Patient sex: M
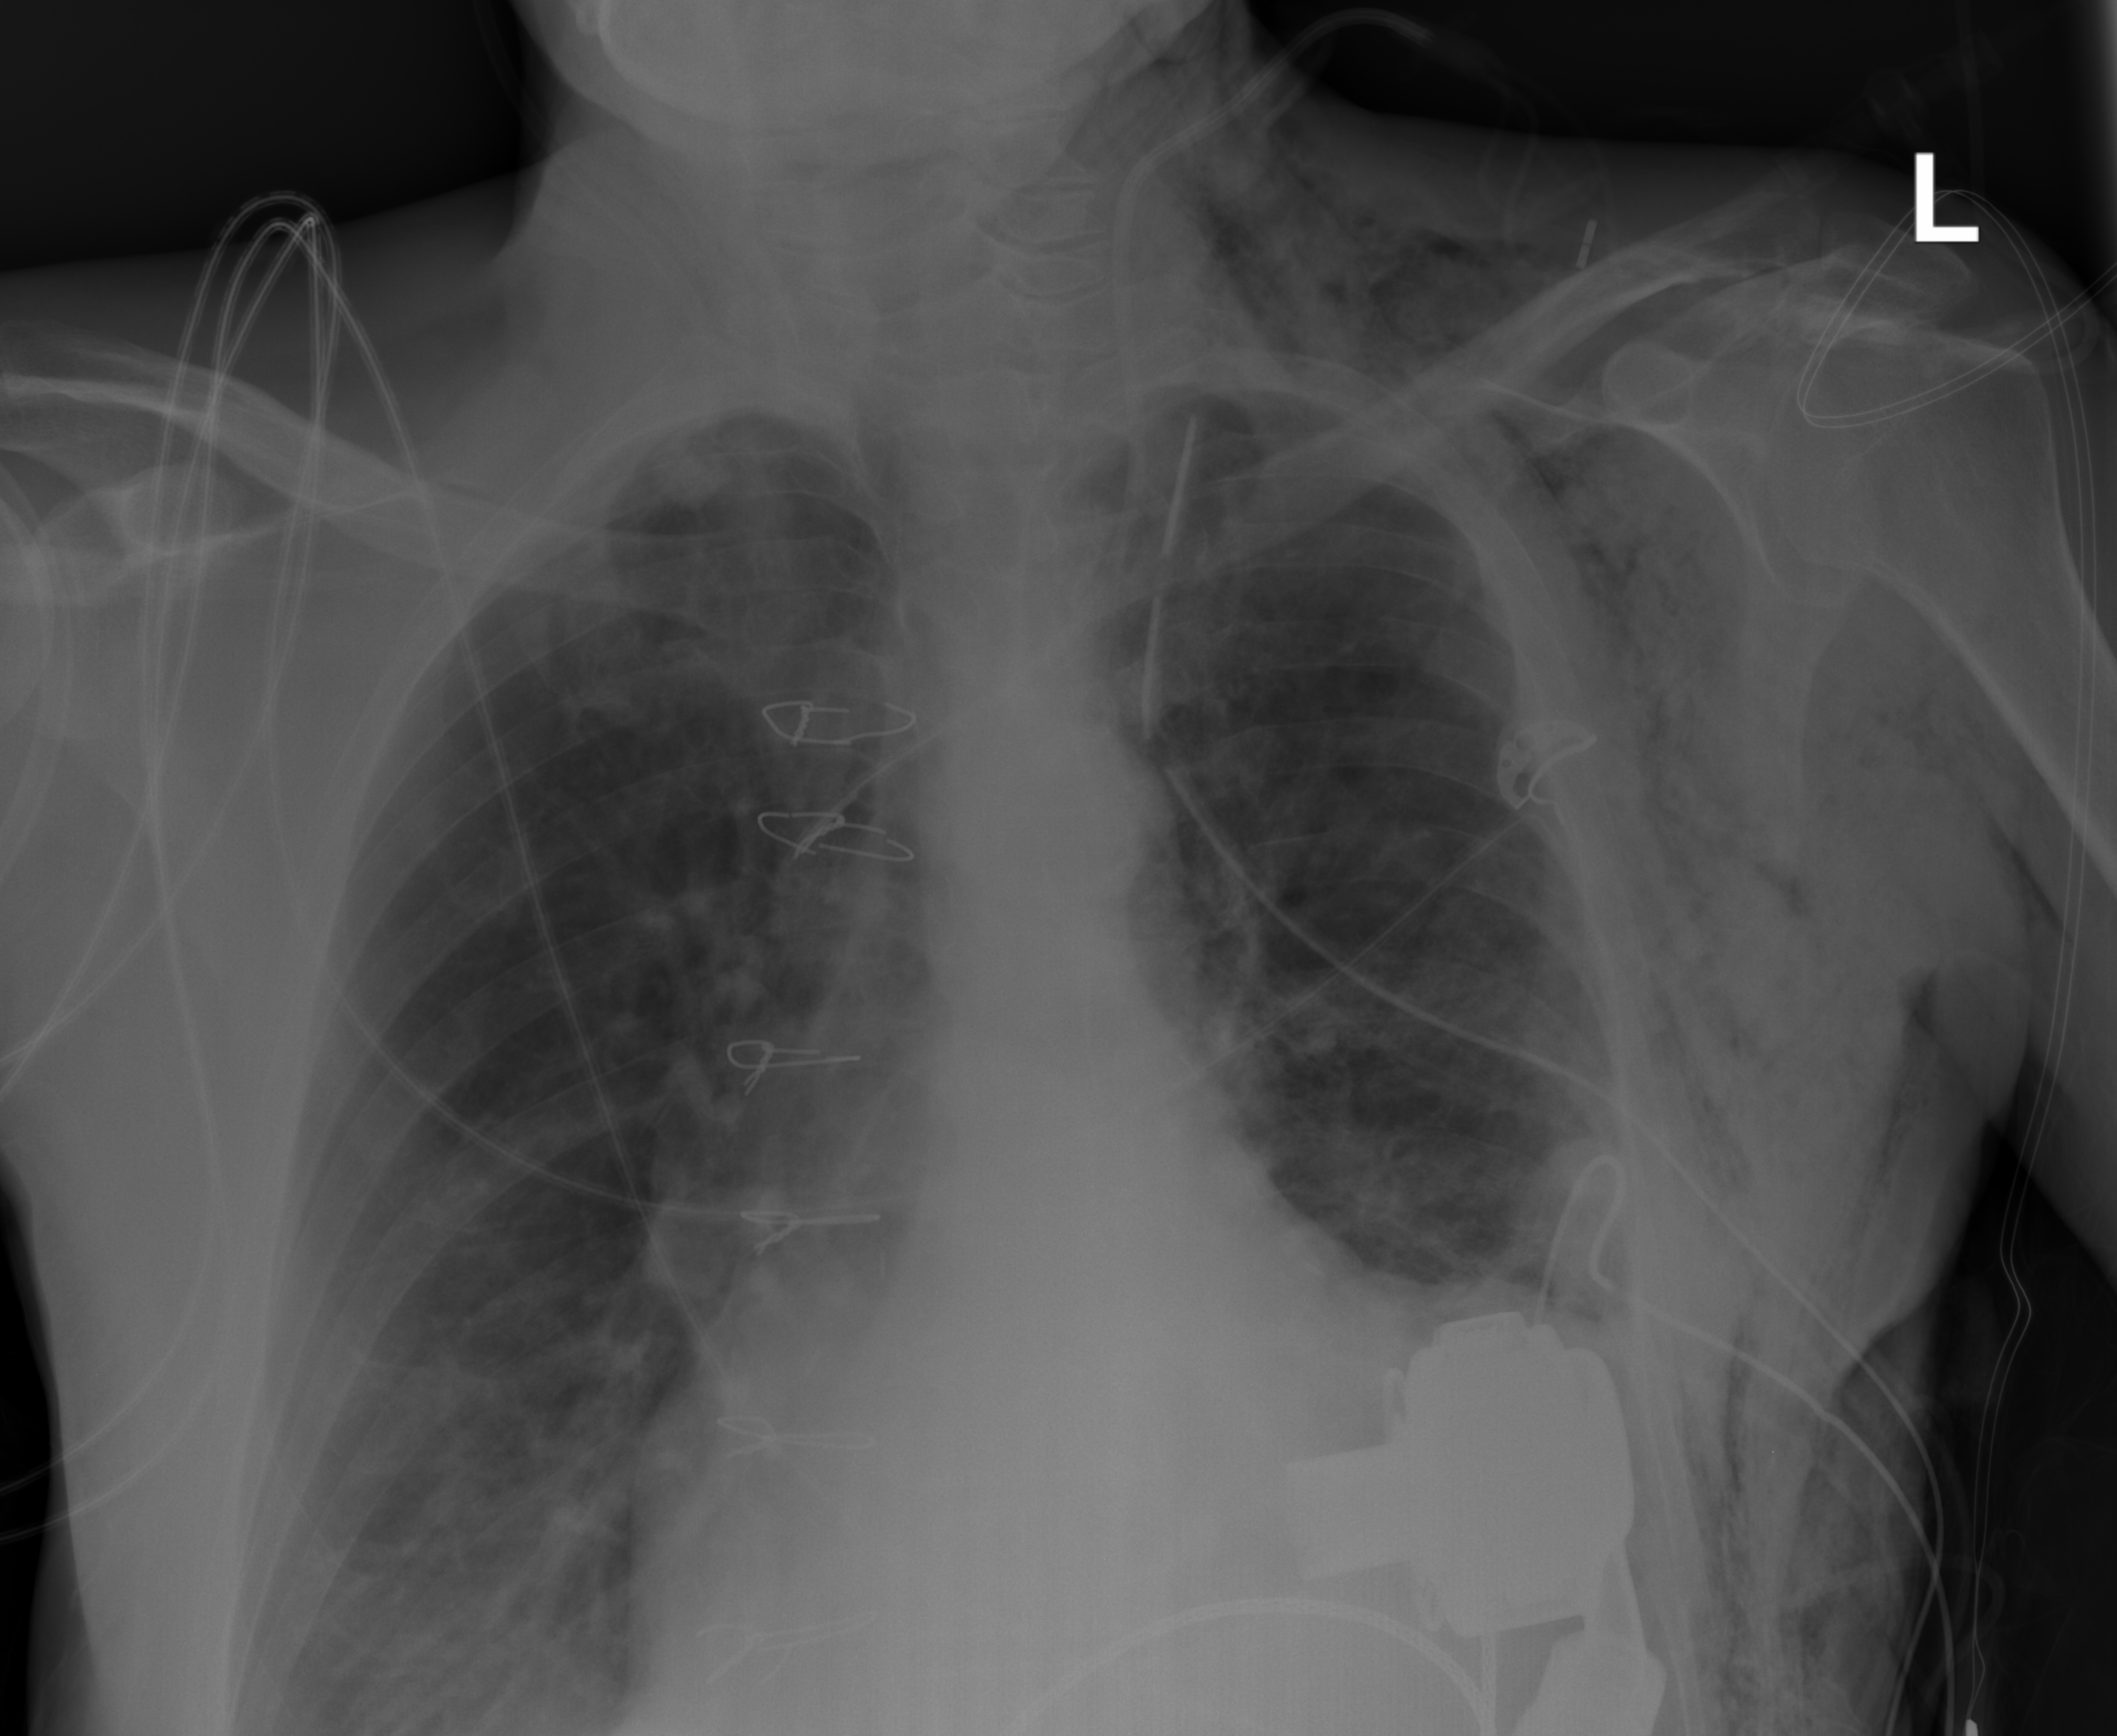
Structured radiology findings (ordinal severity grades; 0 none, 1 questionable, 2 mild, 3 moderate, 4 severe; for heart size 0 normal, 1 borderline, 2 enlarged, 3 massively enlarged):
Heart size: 2
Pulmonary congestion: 0
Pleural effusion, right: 2
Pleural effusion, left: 2
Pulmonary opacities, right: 0
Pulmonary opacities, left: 0
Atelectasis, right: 0
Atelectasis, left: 2